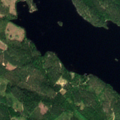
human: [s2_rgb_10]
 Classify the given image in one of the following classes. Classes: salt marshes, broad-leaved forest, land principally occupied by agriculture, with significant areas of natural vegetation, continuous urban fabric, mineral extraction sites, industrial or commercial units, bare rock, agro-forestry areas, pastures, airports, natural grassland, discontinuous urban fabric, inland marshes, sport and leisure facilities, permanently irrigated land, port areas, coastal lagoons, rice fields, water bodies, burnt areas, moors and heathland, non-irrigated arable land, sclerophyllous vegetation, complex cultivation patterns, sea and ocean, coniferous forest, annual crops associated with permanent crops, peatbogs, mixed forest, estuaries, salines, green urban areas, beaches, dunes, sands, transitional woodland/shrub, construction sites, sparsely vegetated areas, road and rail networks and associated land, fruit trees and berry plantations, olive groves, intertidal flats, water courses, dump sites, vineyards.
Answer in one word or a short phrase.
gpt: coniferous forest, mixed forest, water bodies